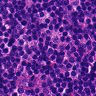
Metastatic tissue present: no